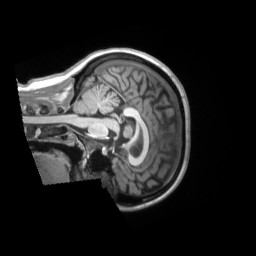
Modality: T1w
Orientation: sagittal
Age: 25
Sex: female
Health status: ill
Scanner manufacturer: siemens
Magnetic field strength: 3 T
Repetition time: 2.2 s
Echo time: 0.00157 s